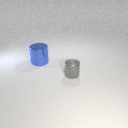
large blue metal cylinder behind small gray metal cylinder